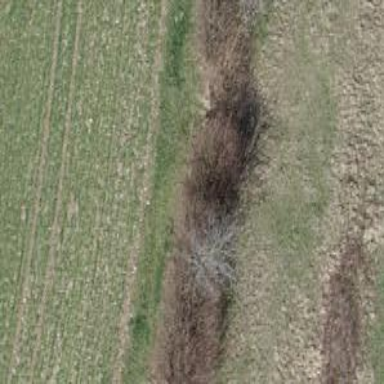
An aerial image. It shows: Row of trees in natural setting.